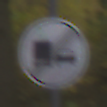
Verkehrszeichen: EndeUeberholverbotKraftfahrzeuge
Umgebung: Outdoor, Nature
Tageszeit: MorningAfternoon
Wetter: Overcast
Licht: Natural
Jahreszeit: Autumn
Kontrast: LowContrast